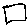
Label: square